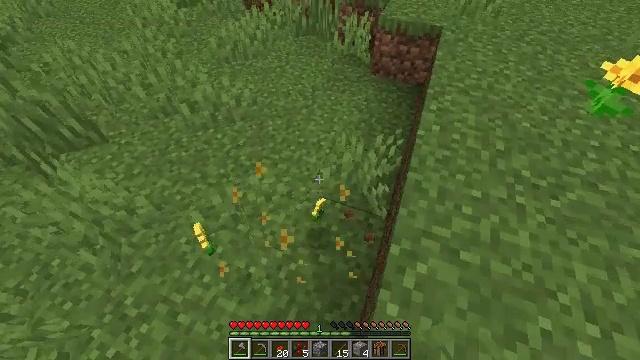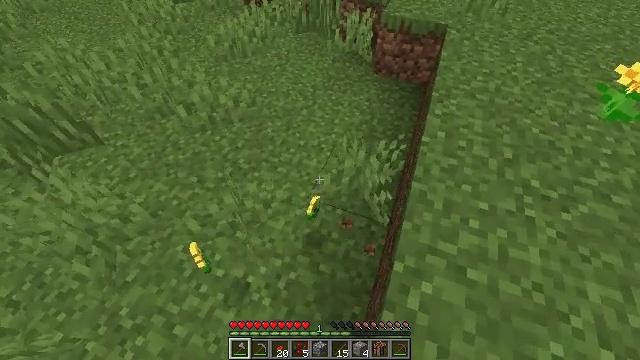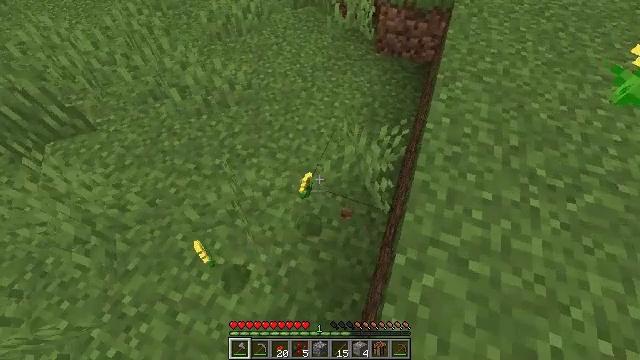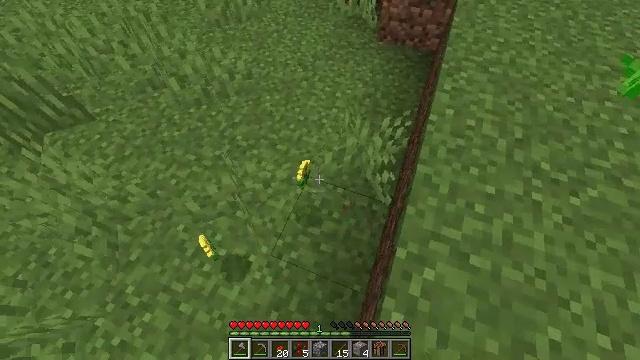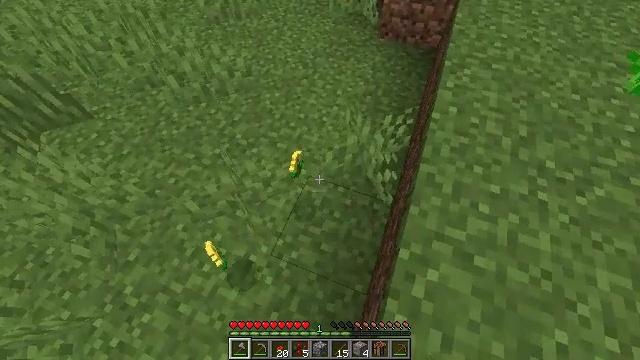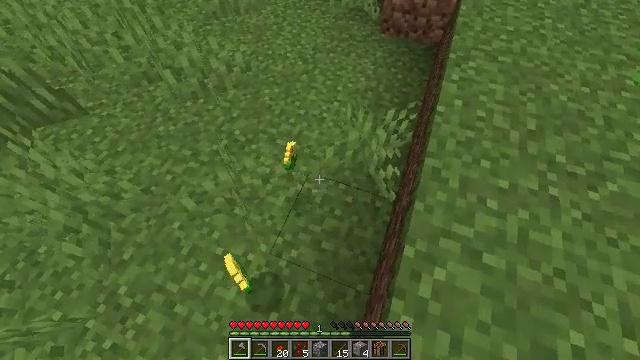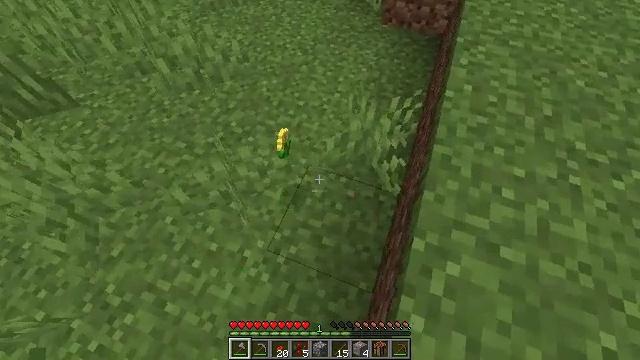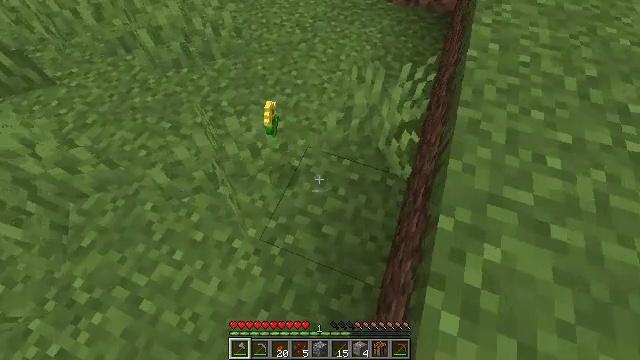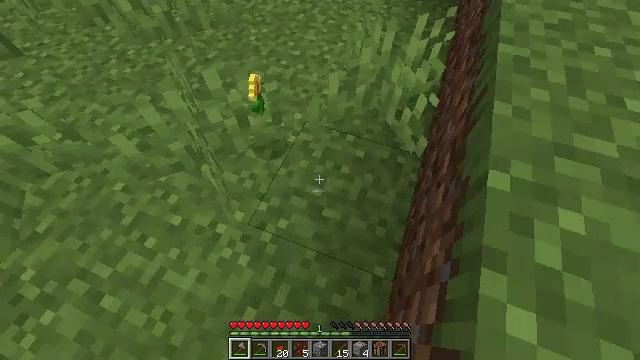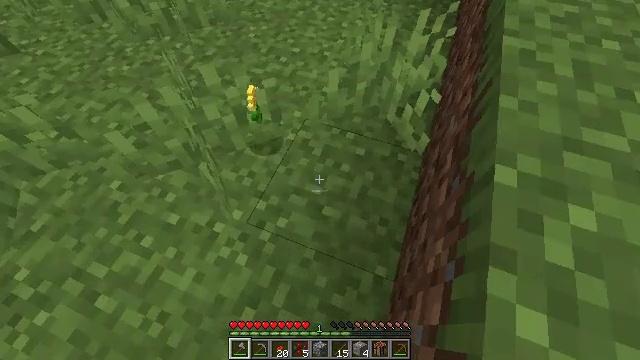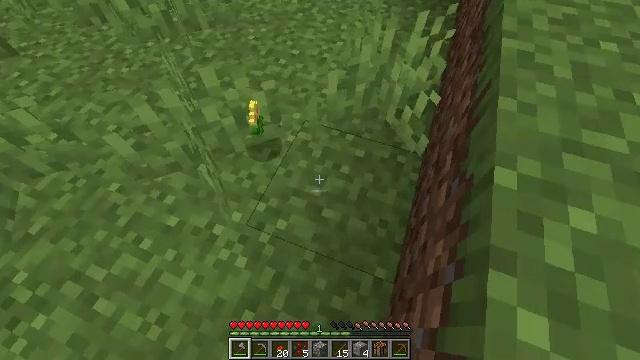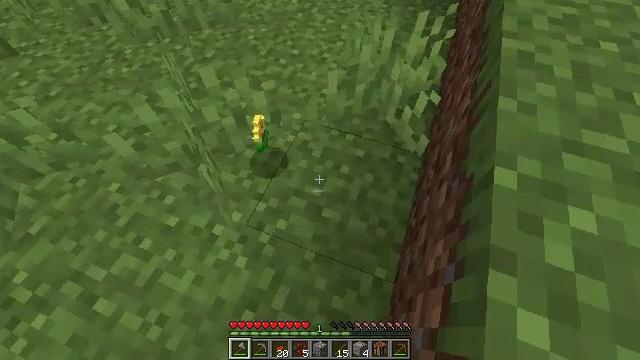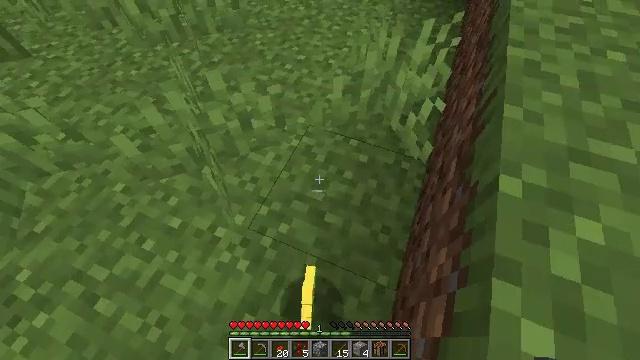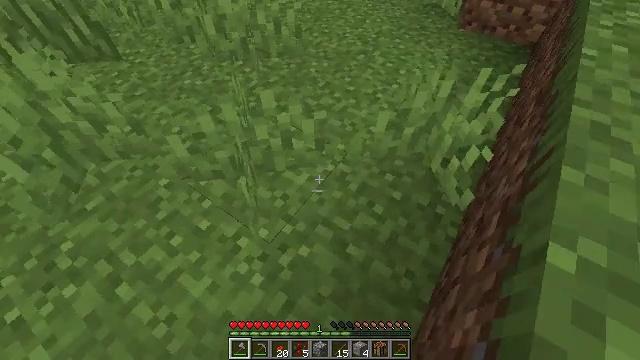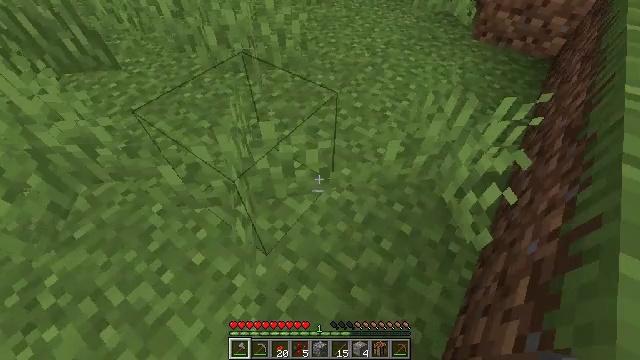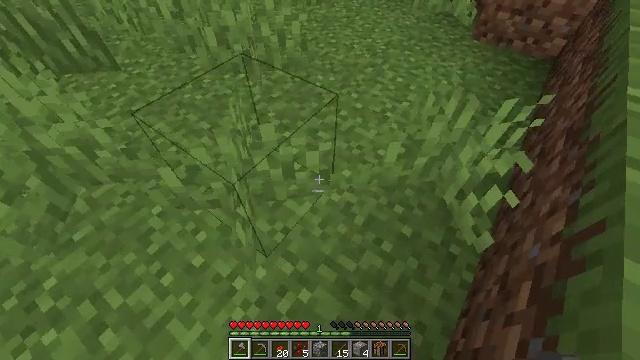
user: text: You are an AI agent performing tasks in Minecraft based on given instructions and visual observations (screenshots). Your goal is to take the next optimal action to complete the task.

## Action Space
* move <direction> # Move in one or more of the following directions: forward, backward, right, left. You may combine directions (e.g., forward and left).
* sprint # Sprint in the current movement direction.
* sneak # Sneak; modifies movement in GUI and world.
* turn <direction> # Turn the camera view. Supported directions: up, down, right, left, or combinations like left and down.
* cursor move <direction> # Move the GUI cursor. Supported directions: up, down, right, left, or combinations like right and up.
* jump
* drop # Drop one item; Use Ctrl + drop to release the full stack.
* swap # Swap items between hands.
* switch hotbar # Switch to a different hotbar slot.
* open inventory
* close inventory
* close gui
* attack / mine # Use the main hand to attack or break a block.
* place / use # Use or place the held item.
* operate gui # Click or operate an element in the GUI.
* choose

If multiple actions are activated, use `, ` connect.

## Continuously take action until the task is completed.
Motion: motion action
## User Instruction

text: Gather dandelions in the field.
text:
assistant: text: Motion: turn down
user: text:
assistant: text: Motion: turn down
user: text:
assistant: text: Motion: turn down
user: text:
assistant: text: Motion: no_op
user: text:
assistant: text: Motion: no_op
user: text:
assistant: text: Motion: no_op
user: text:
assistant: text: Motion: no_op
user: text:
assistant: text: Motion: no_op
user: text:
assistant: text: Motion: no_op
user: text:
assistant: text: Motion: no_op
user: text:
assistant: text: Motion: no_op
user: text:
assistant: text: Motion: turn left and up
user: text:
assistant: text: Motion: move forward, turn left and up
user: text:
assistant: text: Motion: move forward, turn left
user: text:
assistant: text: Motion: move forward
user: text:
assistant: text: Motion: move forward
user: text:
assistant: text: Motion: move forward
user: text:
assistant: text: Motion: move forward, turn right
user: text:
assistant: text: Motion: move forward, turn right and up
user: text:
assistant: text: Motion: move forward, turn right and up
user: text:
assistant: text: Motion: move forward, turn right and up
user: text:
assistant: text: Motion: move forward, turn right and up, jump
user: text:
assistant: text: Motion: move forward, turn right, jump
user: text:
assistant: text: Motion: move forward, jump
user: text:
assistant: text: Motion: move forward, turn right, jump
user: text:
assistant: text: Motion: move forward, turn right and down, jump
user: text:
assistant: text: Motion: move forward
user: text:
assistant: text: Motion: move forward
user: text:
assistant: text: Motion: move forward, turn down
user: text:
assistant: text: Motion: turn right and down